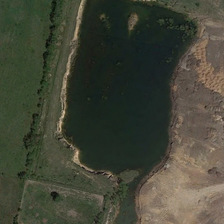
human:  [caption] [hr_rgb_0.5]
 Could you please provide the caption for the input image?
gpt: a pond is between a piece of green meadow and yellow bareland .

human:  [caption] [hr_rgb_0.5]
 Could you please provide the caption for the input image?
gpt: a pond is between a piece of green meadow and yellow bareland .

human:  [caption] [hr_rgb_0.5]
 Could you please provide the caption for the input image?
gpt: a pond is between a piece of green meadow and yellow bareland .

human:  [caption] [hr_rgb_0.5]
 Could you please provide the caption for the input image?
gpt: a pond is between a piece of green meadow and yellow bareland .

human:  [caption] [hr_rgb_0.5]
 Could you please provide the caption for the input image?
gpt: a pond is between a piece of green meadow and yellow bareland .